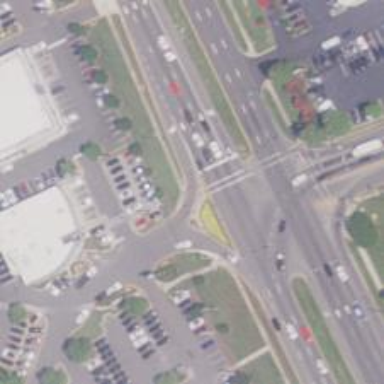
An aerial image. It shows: Unmarked crossing on the road.